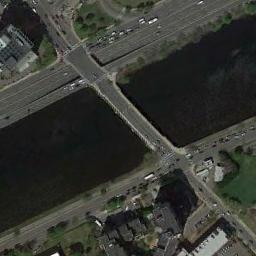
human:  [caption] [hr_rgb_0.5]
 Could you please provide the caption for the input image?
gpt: There is a bridge over the river between two roads .

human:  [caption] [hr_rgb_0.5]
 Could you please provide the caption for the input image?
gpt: A bridge connects the land on both sides of the deep blue river, With many buildings and roads on the land .

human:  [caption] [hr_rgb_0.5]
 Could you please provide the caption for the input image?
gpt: A bridge built on a dark green river and some buildings on both sides of the river .

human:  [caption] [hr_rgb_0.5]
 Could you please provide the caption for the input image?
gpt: The bridge is bi-directional, And the water under the bridge appears dark blue .

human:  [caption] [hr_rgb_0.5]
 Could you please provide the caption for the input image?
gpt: There are many buildings beside the bridge .